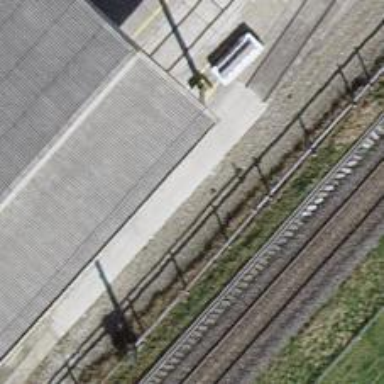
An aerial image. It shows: Abandoned railway spur.